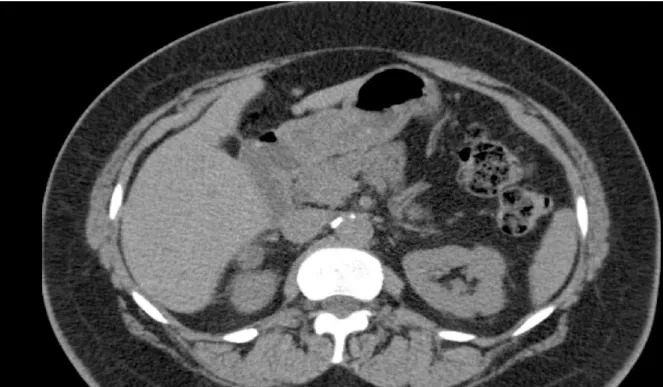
Non-contrast CT showing a 1.5 cm nodule involving the adrenal gland with a Hounsfield unit density of 14. On MRI, this was interpreted as a benign adenoma.
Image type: radiology (ct)